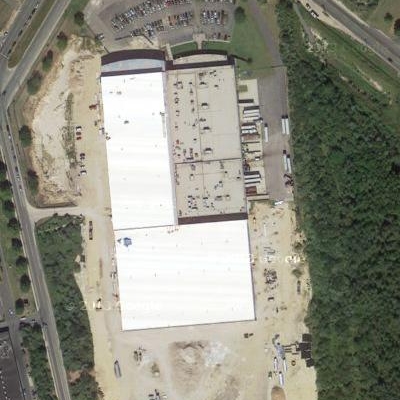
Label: cIndustry